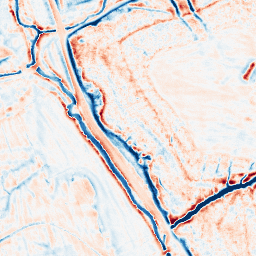
Category: edge_preserving
Decomposition family: bilateral
Decomposition parameters: d: 15
sigma_color: 100
sigma_space: 25
Upsampling method: quintic
Upsampling parameters: scale: 8
Upsampling scale: 8